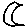
Label: moon